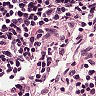
Metastatic tissue present: no